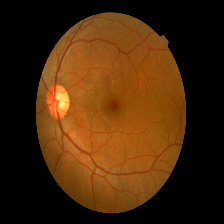
Diabetic retinopathy grade: Mild